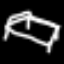
Label: bed